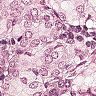
Metastatic tissue present: yes